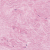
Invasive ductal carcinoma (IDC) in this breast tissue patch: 0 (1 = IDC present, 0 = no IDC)